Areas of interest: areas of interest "Business office"
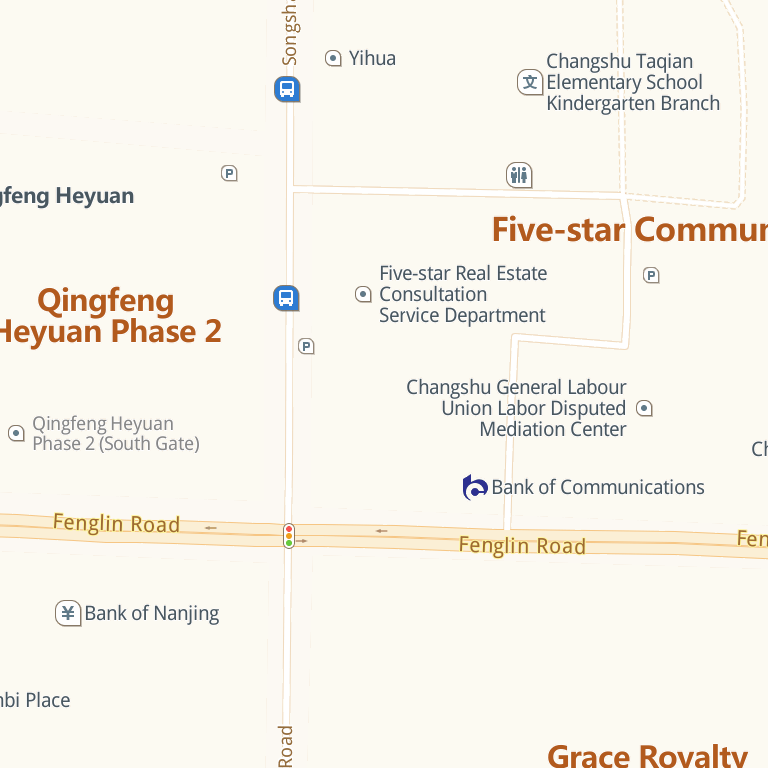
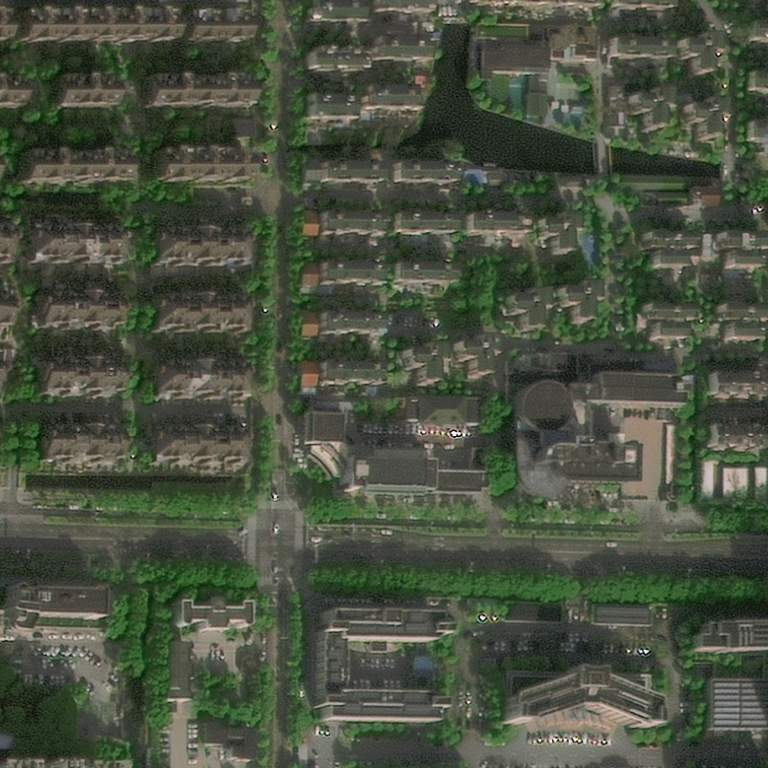